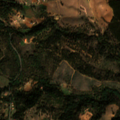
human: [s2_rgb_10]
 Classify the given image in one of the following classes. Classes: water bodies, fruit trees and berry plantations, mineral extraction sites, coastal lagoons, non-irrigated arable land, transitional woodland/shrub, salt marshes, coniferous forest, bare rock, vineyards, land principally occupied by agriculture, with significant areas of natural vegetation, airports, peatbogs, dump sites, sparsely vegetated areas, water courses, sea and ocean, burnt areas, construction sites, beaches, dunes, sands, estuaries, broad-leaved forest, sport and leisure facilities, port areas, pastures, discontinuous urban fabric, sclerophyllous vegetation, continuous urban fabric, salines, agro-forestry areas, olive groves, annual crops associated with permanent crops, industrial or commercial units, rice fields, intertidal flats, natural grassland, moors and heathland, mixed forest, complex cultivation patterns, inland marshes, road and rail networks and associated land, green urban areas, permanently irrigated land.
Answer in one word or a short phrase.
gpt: non-irrigated arable land, agro-forestry areas, broad-leaved forest, transitional woodland/shrub